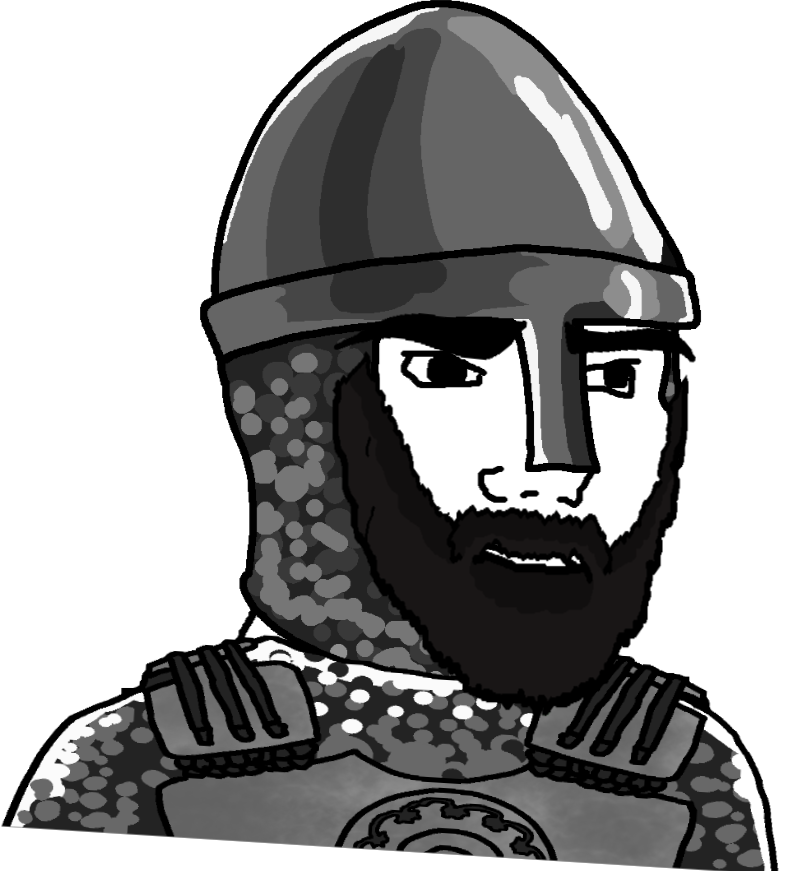
Label: 5_Doomer